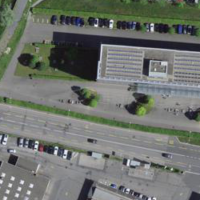
EUNIS habitat code: 54
Species observed at this site:
Cornus sanguinea